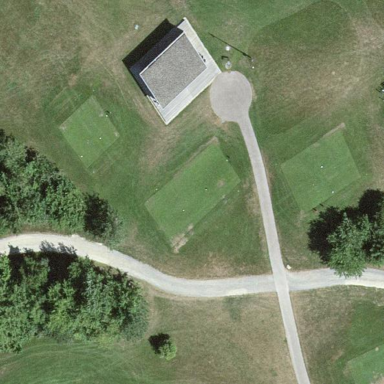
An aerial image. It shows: Golf tee.